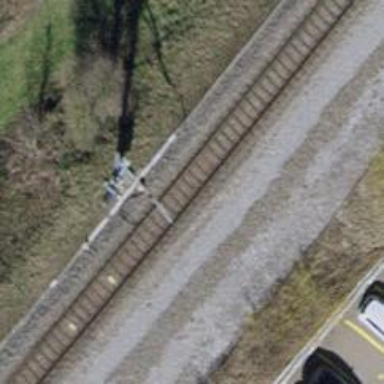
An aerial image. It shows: Railway signal.